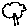
Label: tree